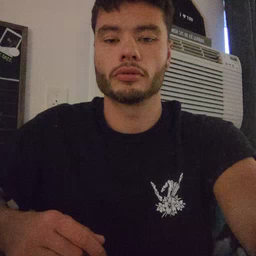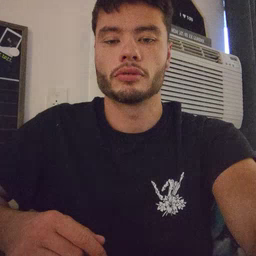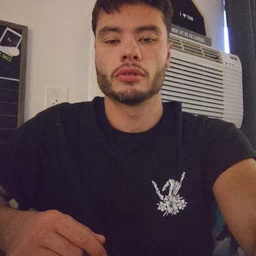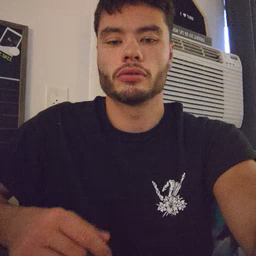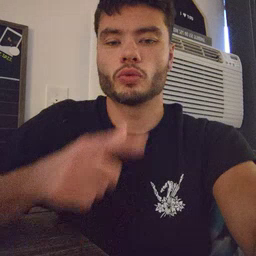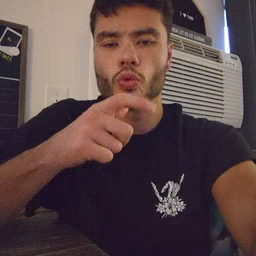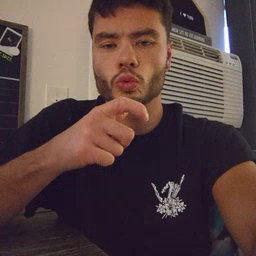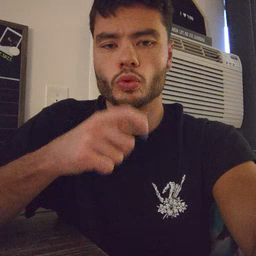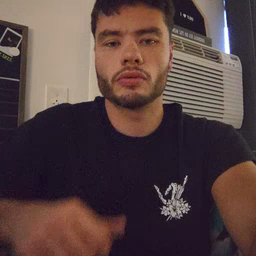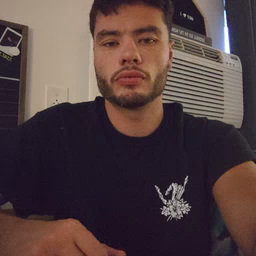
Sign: who